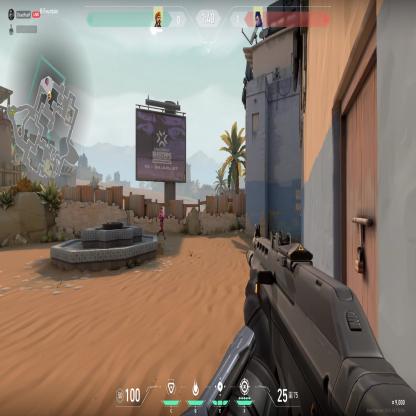
Label: enemy